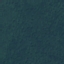
Land use / land cover: Forest